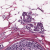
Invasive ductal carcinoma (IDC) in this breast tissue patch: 0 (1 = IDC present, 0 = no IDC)